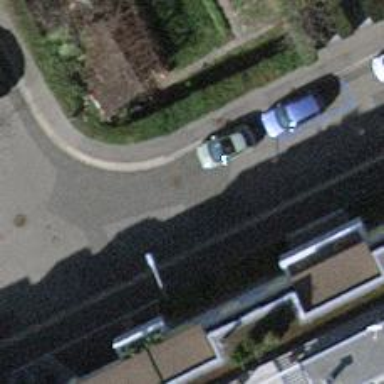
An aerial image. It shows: Asphalt footpath with unmarked crossing.